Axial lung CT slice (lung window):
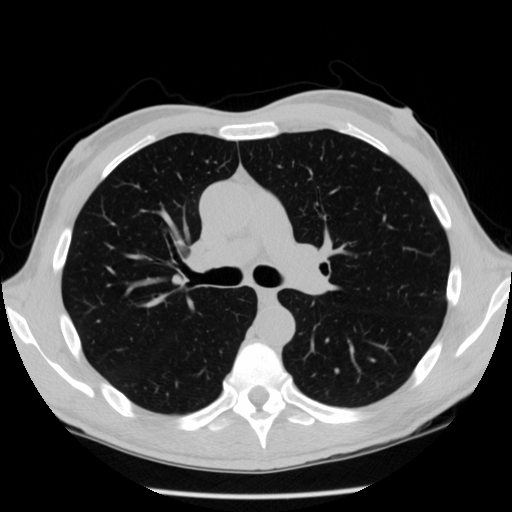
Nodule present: no